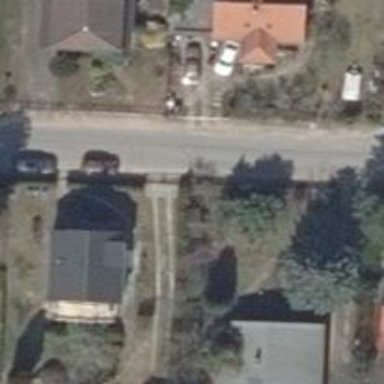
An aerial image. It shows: Driveway leading to service road.